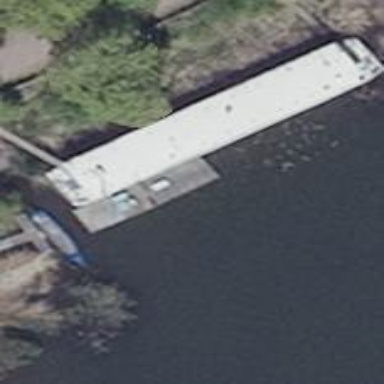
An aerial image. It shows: Houseboat which is type of building.